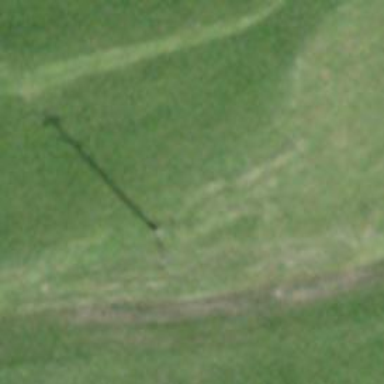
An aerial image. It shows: Minor power line.